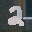
Label: 2